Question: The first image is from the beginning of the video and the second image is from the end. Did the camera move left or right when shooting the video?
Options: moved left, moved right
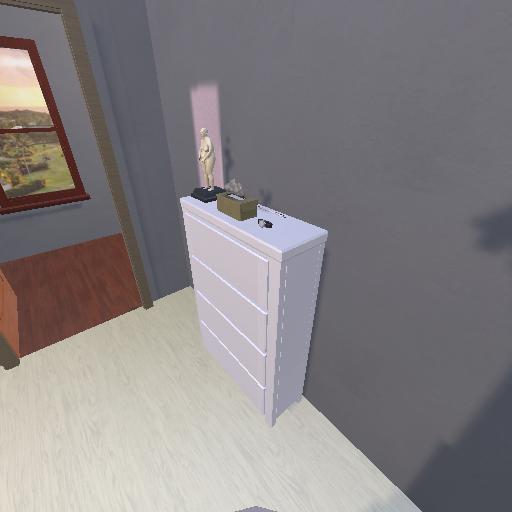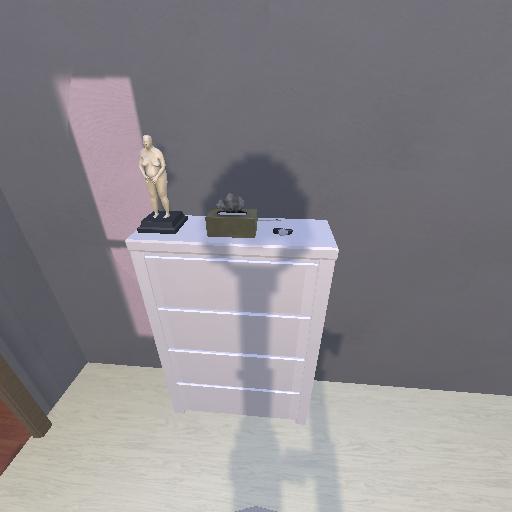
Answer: moved left